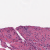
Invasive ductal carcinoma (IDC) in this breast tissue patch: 0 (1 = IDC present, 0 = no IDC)